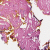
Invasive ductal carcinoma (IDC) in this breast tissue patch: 0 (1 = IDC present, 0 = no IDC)